Interaction volume radius: 5 \u00c5
Interaction volume height: 15 \u00c5
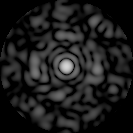
Disorder parameter: 0.8508